Question: I am using TCPDF, which has issues with normal HTML/CSS. It accepts a basic set of HTML/CSS and unfortunately nothing really fancy.
I need a way to create custom dashed lines, as below:

Seeing how CSS only has border property of solid, dashed, or dotted, I am lacking the "other way" of dashed lines. I need to be able to control the length of the stroke, and the length of the in-between space. So for example stroke length of 17, and in-between space of 5.
How can I do this? Can I do this?
So far looking at other questions did not help me. I've read a few questions and none of the solutions so far helped. Either it's too fancy (tcpdf ignores it), or it resorts back to dashes and dotted properties and those are not sufficient for my purpose.
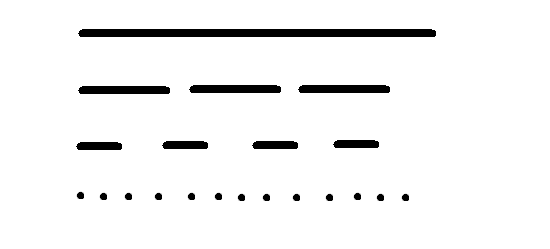
Answer: As you're using a library which doesn't implement CSS's more useful features (such as custom dashed borders, image borders or CSS gradients) because you're writing HTML+CSS solely to generate a a PDF document then I see no problem writing non-semantic HTML using old-school techniques such as '<table>'-abuse to produce an image border.
I suggest using a 9-grid:
'''
<table border="0" cellspacing="0" cellpadding="0">
<tr>
<td><img src="topLeftCorner.gif" alt="" /></td>
<td background="horizontalDottedBorder.gif">&nbsp;</td>
<td><img src="topRightCorner.gif" alt="" /></td>
</tr>
<tr>
<td background="verticalDottedBorder.gif">&nbsp;</td>
<td>content!</td>
<td background="verticalDottedBorder.gif">&nbsp;</td>
</tr>
<tr>
<td><img src="botLeftCorner.gif" alt="" /></td>
<td background="horizontalDottedBorder.gif">&nbsp;</td>
<td><img src="botRightCorner.gif" alt="" /></td>
</tr>
</table>
'''
Never use this markup in a HTML document viewed in an actual web-browser.
...with the possible exception of HTML email targeting Office Outlook 2007-2013, which is still awful: <URL>
(disclaimer: I work for Microsoft but not on the Office team and these opinion is my own and not that of the company's and stuff)